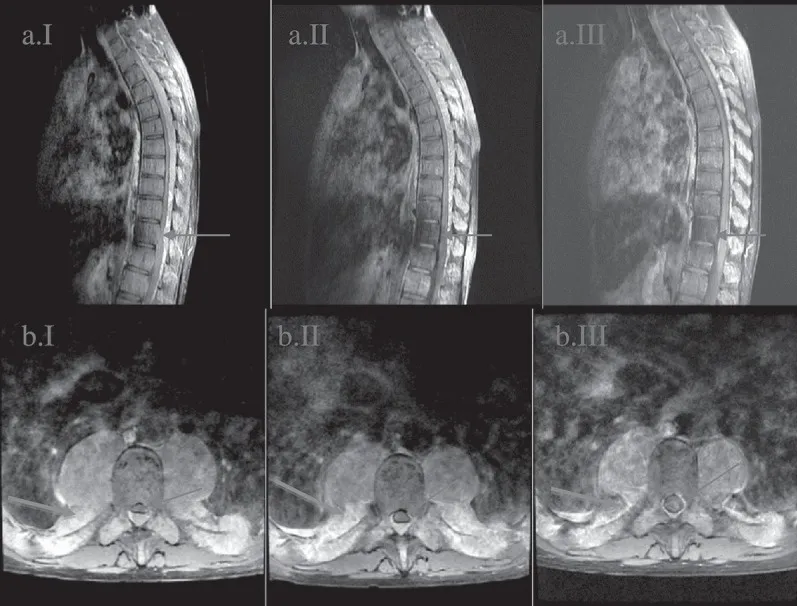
MRI of the thoracic spine in sagittal and axial views at the levels of T6-T7. . A = sagittal view; B = axial view; I = initial presentation; II = day 14th after diagnosis; III = week 11th after diagnosis. The regression of the canal stenosis over time from initial presentation to following up can be appreciated on the sagittal view (red arrow) as well as on axial images (red arrow). The reduction of the lesion size can be appreciated on the axial images (blue arrow).
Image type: radiology (mri)